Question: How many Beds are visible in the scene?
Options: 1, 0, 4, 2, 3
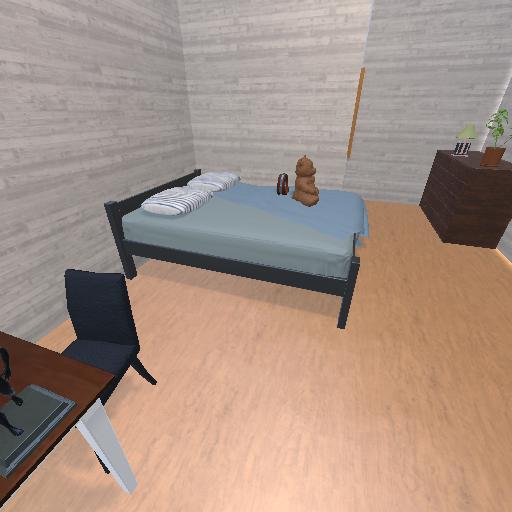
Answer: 1